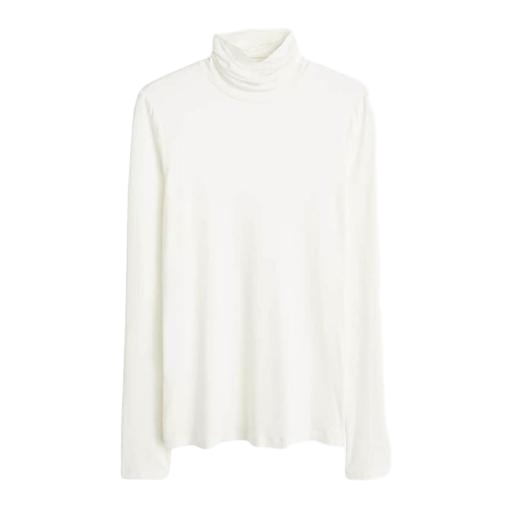
white polo-neck top, white high-neck top, high-neck top, white background